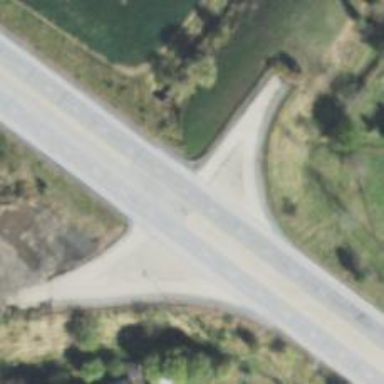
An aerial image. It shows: Asphalt service road.